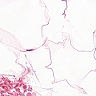
Metastatic tissue present: no